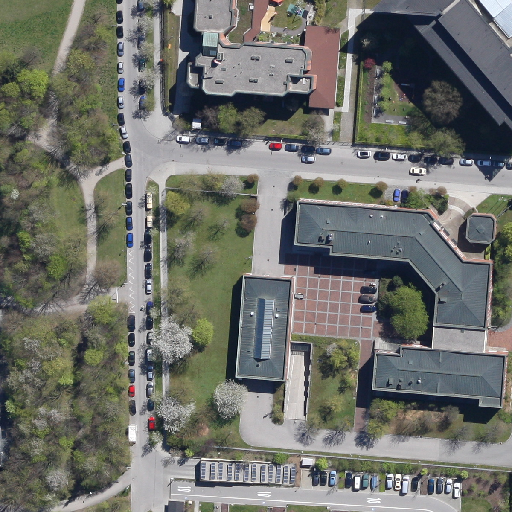
Referring expression: road